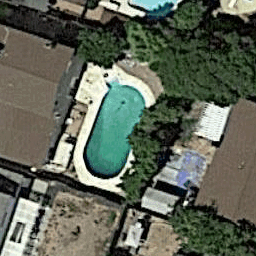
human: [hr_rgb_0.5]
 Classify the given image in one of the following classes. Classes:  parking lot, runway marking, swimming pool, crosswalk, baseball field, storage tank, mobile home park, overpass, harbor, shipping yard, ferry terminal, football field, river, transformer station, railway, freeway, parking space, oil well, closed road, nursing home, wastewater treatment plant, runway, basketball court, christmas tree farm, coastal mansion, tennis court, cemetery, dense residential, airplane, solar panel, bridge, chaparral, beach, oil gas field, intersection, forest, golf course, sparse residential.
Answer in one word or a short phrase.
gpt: swimming pool